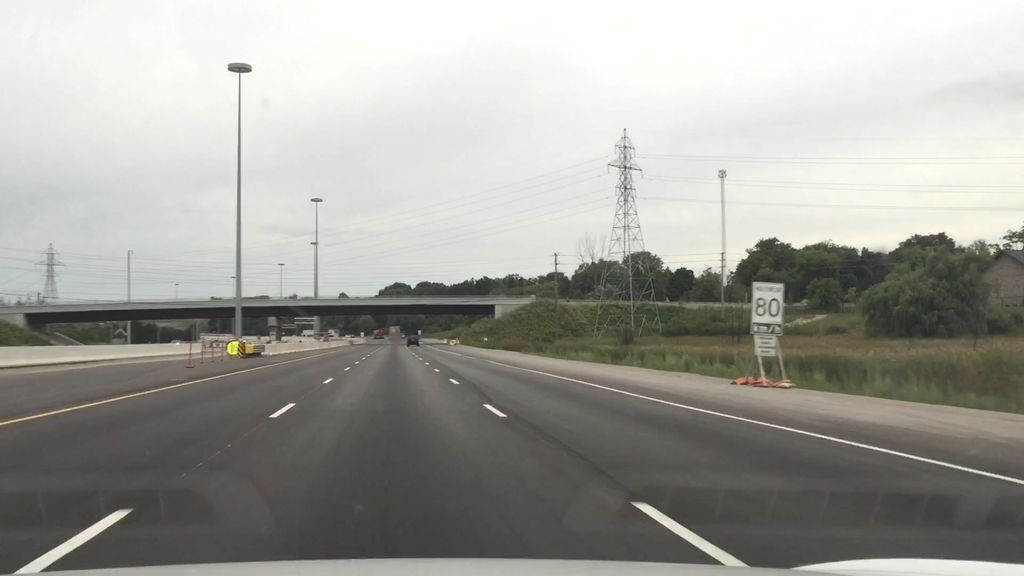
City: kitchener-waterloo